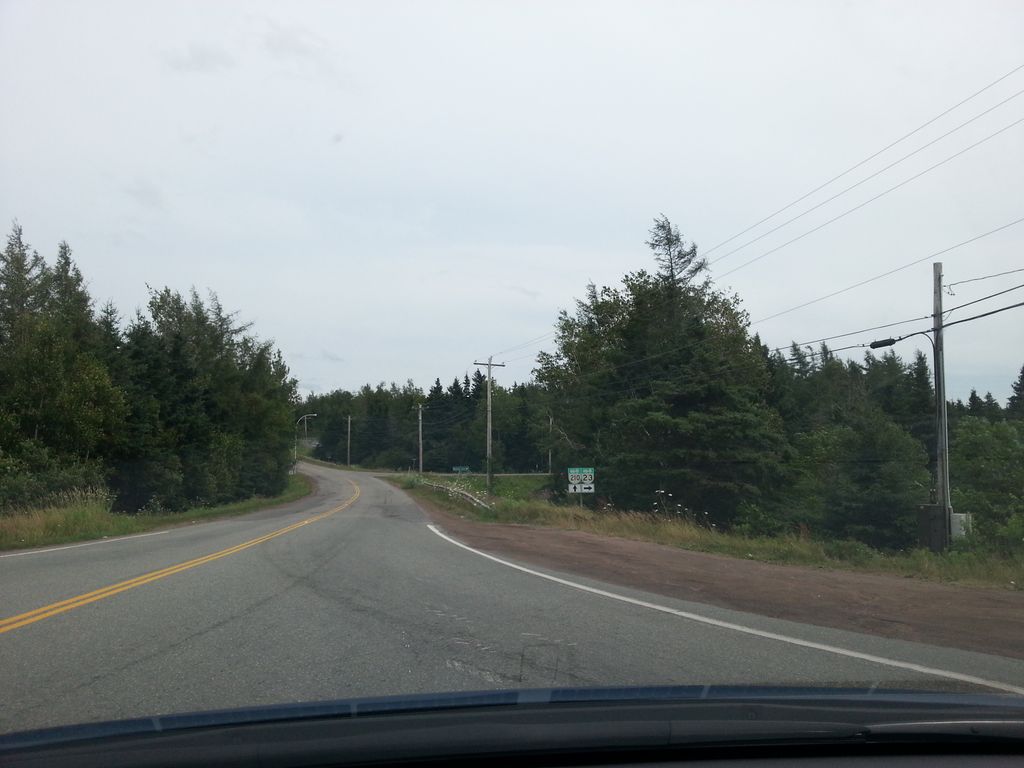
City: charlottetown